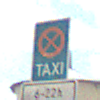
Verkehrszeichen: Taxenstand
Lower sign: ZeitangabenMitBeschraenkungAufWochentage4
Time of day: Midday
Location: Outdoor (Suburban)
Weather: PartlyCloudy
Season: NotSpecified
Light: Natural